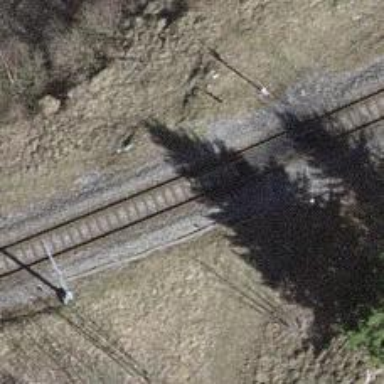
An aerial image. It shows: Railway level crossing.